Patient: sex M, age 64
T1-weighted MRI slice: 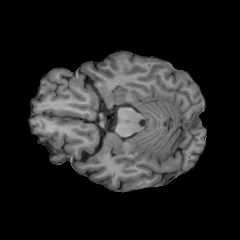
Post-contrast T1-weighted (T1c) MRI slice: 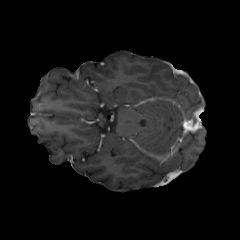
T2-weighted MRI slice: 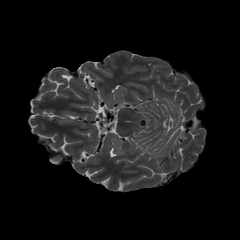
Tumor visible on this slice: no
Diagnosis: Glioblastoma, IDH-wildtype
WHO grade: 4